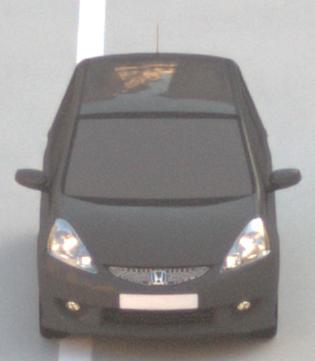
Make: Honda
Model: Jazz 1.2
Detailed model: Jazz (III) (11/08 - 04/11)
Model produced from: 2008/11
Model produced until: 2010/10
Doors: 5
Color: gray
Road condition: dry road
Daytime: sunrise or sunset
Contrast: low contrast